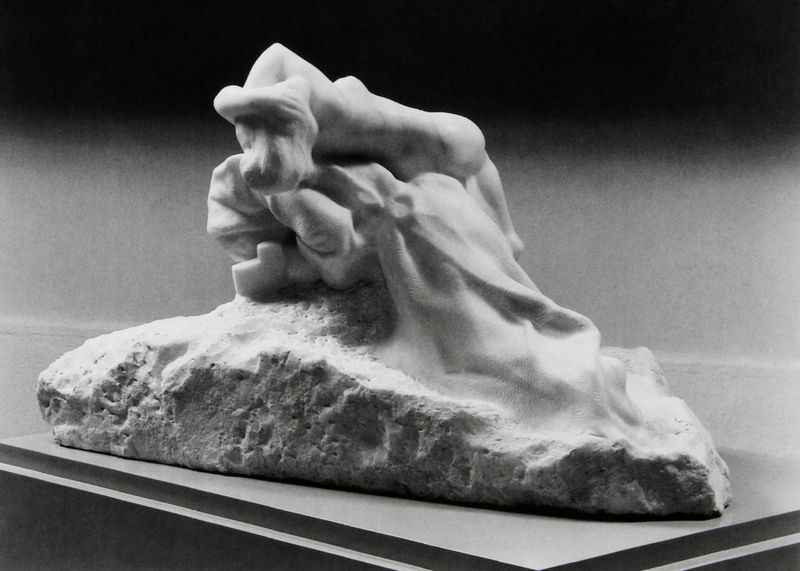
Titel: Die Versuchung des Hl. Antonius
Künstler: Auguste Rodin
Standort: Lyon
Institution: Musée des Beaux-Arts
Schlagwörter: akt, dunkel, felsen, fuß, gruppe, hand, haut, kopf, körper, mann, nackt, schatten, weiß, menschen, brust, frau, grau, hell, kleid, licht, marmor, paris, rücken, schwarz, tuch, arm, arme, falten, halten, mensch, sockel, stein, trauer, bildnis, hände, kalt, boden, figur, gewand, fassen, paar, kontrast, schultern, skulptur, statue, beine, kuss, umarmung, liegen, hart, abstrakt, formen, rauh, detail, bildhauerei, plastik, platte, plinthe, podest, poliert, rodin, liegend, fliessend, foto, fotografie, photographie, oberfläche, felsig, schwarzweiß, löcher, photo, organisch, fragment, rau, verzweiflung, verschlungen, block, louvre, kanten, wulst, amorph, aufnahme, steinmetzarbeit, schwraz, umschlungen, porös, umschlingen, menshcen, liegender akt, figurtier, pliert, 1900, uarmung, roher stein, umschlingung